Question: When I execute this stored procedure, it will return 5 windows, but I want to get this in a single window without converting it to string query.
I just post simplified version of query. i have different variable and logic here that every time change. So through loop i managed this and load resulted query into dataset in C# and current i get multiple dataset in code and merge that datatables. Even number of loops not limited to 5 times it will different every time according to user selection on web page view. I just want to get While loop result in single table without converting it into string query. Please guide me if you have any solution.
'''
DECLARE @intFlag INT, @str VARCHAR(MAX)
SET @intFlag = 1
WHILE (@intFlag <= 5)
BEGIN
SET @intFlag = @intFlag + 1
--Complex logical queries here that change every time according to
SELECT * FROM userHistories
END
GO
'''
requirement.
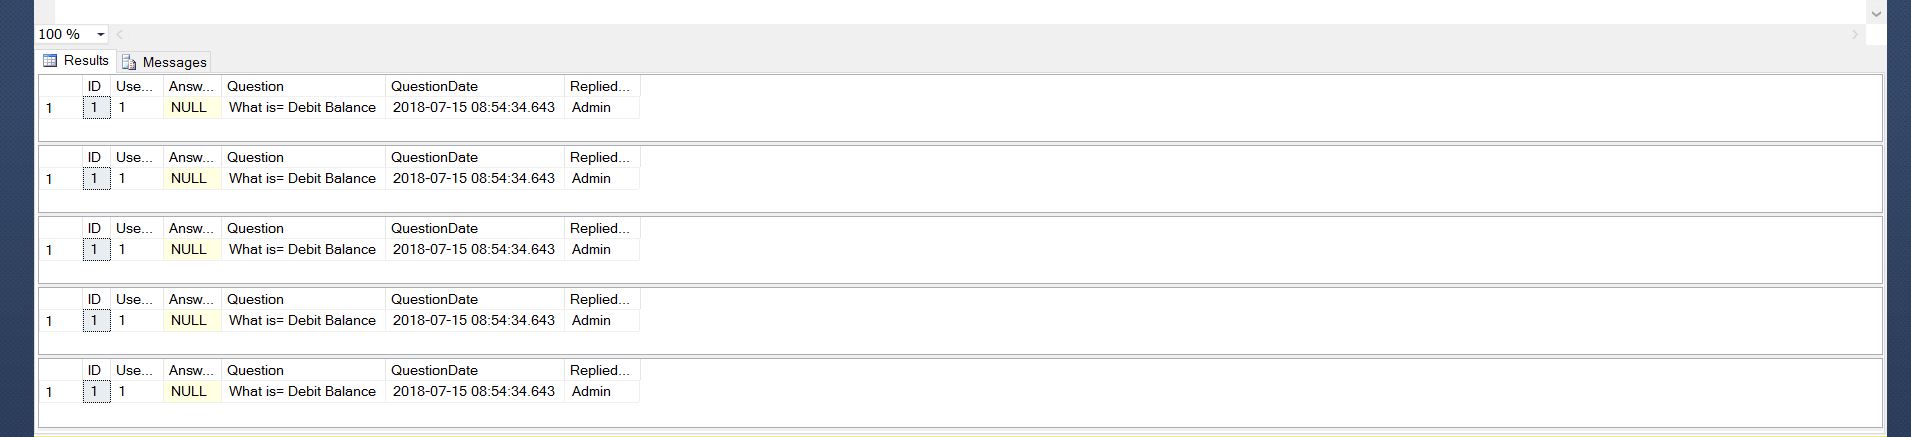
Answer: You can only get it into one output if all the result columns are the same. If you're getting different results from your different logic each time, then you need to change those (by adding the missing columns as default values or null) so all the results are the same. Any time you add a new column to any of the queries, it has to be matched in all of them.
Then you have two options. If you have a preset, unchanging number or queries to run you may be able to do something like
'''
Select query 1
UNION ALL Select query 2
UNION ALL Select query 3
'''
This will return one result set, but it may be too simple for what you want. The other option is to create a temp table or a table variable, then change each of the queries you runt to insert their data to that table. Finally select the whole table to return the data to you at the end. It would look something like this (using a table variable)
'''
Declare @Results TABLE (field1 int, field2 string ....)
While ... BEGIN
SET @intFlag = @intFlag + 1
INSERT INTO @Results (field1, field2, ....)
Select field1, field2 .... FROM ....
End
--Now return all the data
Select * from @Results
'''